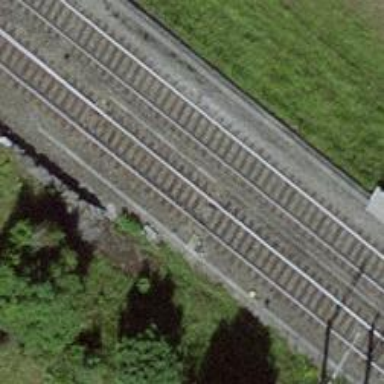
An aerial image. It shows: Railway switch.